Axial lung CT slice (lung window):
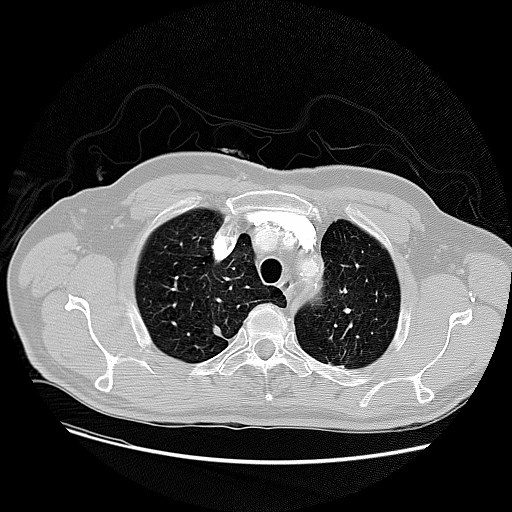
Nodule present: no